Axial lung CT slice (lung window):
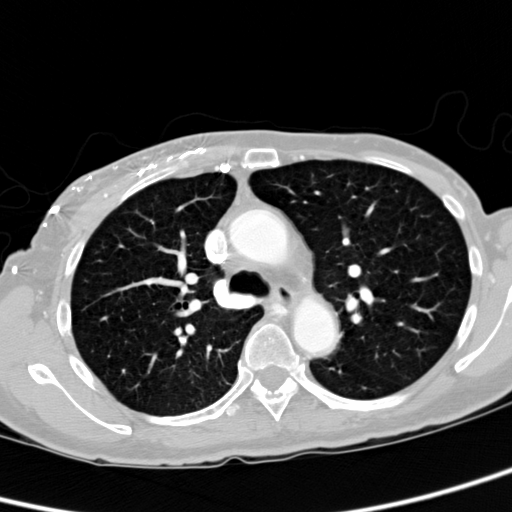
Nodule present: no